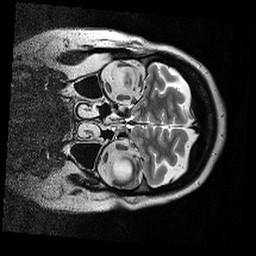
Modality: T2w
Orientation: coronal
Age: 48
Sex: female
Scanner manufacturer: siemens
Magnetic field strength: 3 T
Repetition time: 8.67 s
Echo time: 0.085 s